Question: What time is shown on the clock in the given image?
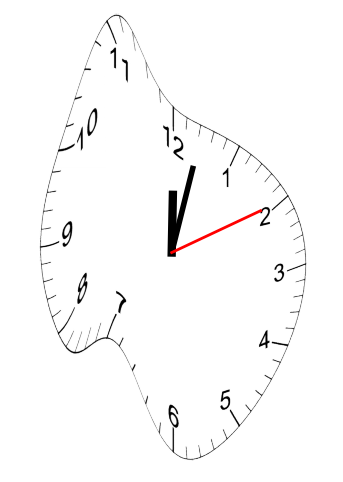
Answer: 12:02:10